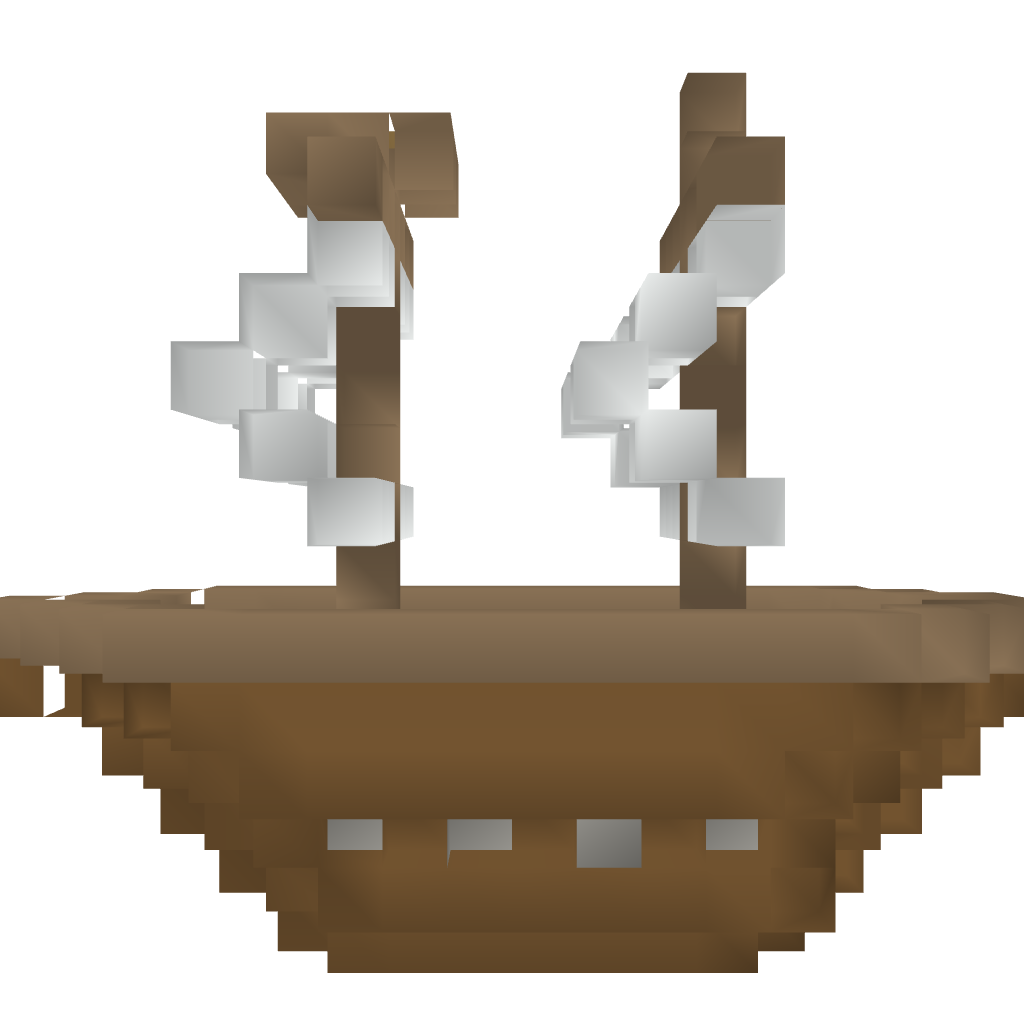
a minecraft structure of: small boat